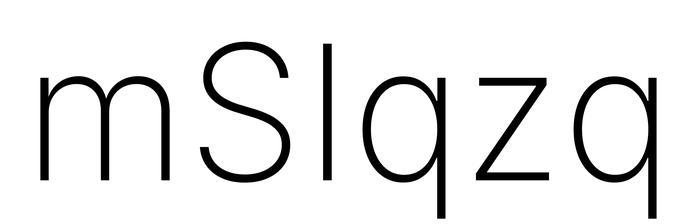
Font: Inter_ExtraLight